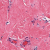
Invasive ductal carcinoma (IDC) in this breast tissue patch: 0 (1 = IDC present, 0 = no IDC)